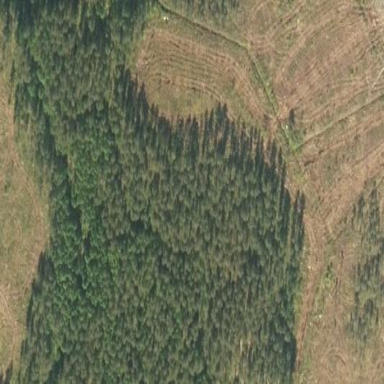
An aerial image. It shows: Needle-leaved woodland.